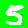
Digit: 5